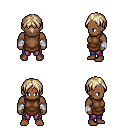
a pixel art fantasy rpg character, male body template, human, dark skin, brown tunic, magenta pants, white blonde parted hairstyle, white cloth bandages, four views (front, back, left, right), 2x2 character sprite sheet, small pixel art, hard edges, no anti-aliasing